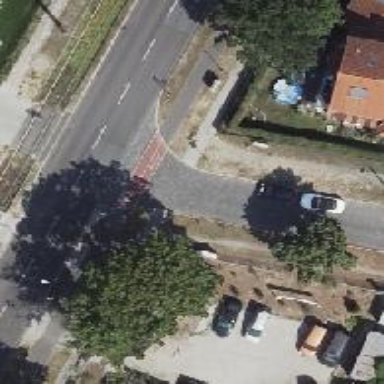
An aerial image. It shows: Unmarked crossing on the road.